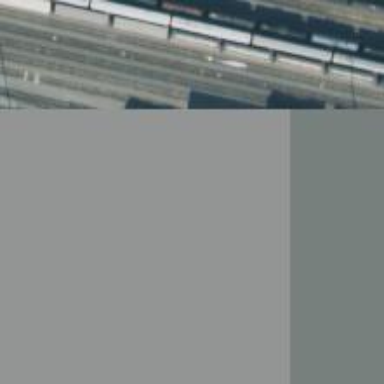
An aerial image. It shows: Covered railway yard tunnel.